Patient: sex M, age 42
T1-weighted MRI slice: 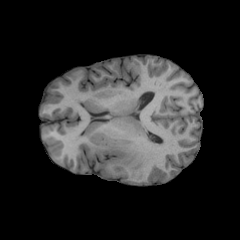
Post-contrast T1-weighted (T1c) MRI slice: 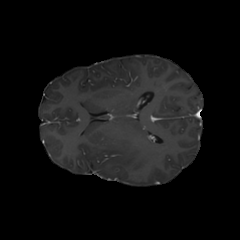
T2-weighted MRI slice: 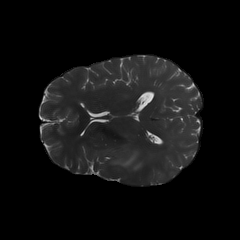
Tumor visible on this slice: yes
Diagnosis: Astrocytoma, IDH-mutant
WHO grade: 2